Question: I am having a problem when attaching an .mdf file in sql server 2012. When I add an .mdf for my database it gives me the error below.

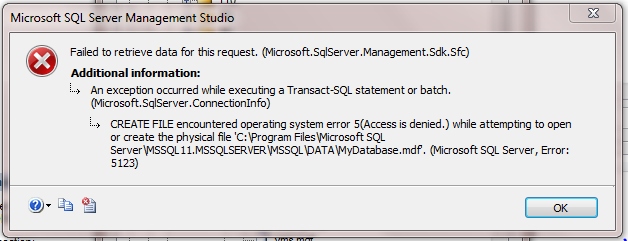
Answer: Yeah. Did you - ah - READ the error?
The part where it says "Access Denied" and "whle attempting to open or create the physical file".
What you think SQL Server can do when SQL Server is not allowed to read the file?
Check file and directory permissions and - start, please- READING the error. THis one is extremely clear.